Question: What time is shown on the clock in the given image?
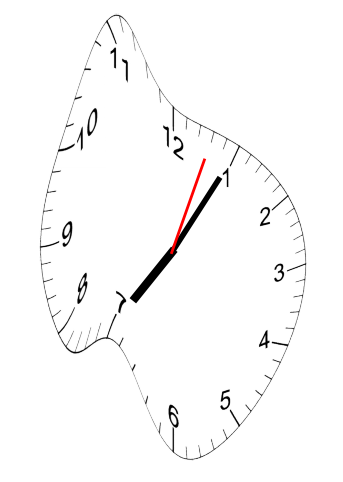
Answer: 07:05:03